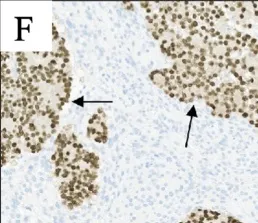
NKX3-1.
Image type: pathology (immunostaining)